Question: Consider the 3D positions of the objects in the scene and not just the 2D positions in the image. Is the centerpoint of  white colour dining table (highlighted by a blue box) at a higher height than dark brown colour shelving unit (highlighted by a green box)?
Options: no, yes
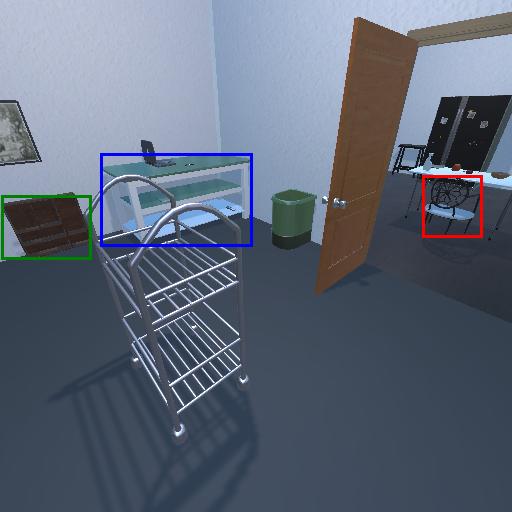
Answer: no